Question: '''
select
tmp.templatedesc Template
,sec.name Section
,q.questiontext Questions,
--,sum(case when q.responserequired = '0' then 1 else null end) as 'N/A'
--,sum(case when q.responserequired = '1' then 1 else null end) as Scored
--,count (case when (qr.weightedscore is not null and tmp.templatedesc = 'QA 30 Day Call Form' and
--sec.name = 'opening' and
--rv.reviewstatusid = 1 )then 1 else null end) as scored
----,(case when qr.weightedscore <> q.weight then rv.reviewid else null end) as fail
--count (case when qr.weightedscore is null then 1 else null end) NA,
--count (case when qr.weightedscore is not null then 1 else null end) scored,
sec.sequencenumber, q.questionnumber, qr.*
from
aqm.dbo.reviewtemplate tmp (nolock)
inner join aqm.dbo.section sec on sec.templateid =tmp.templateid
inner join aqm.dbo.sectionresult scr on scr.sectionid = sec.sectionid
inner join aqm.dbo.questionresult qr on qr.sectionresultid = scr.sectionresultid
inner join aqm.dbo.question q on q.questionid = qr.questionid
--inner join aqm.dbo.questiontype qt on qt.questiontypeid = q.questiontypeid
--left outer join aqm.dbo.questionoption qo on qo.questionid = q.questionid
inner join aqm.dbo.review rv on tmp.templateid = rv.templateid
inner join aqm.dbo.media md on md.mediaid = rv.mediaid
inner join aqm.dbo.iqmuser ut on md.userid = ut.userid
where
rv.reviewstatusid = 1 and
tmp.templatedesc = 'QA 30 Day Call Form'
and sec.name = 'opening' and
convert(varchar,dateadd(hh,-7,rv.reviewdate), 101) = '07/07/2014'
and ut.windowslogonaccount = 'name.name'
and q.questionnumber = 4
--group by
--tmp.templatedesc , sec.name, q.questiontext, sec.sequencenumber, q.questionnumber
order by
sec.sequencenumber, q.questionnumber
'''
the questionresultid and sectionresultid are returning multiple values

how can i fix the joins so that it doesnt return multiple values?
i have it drilled down to a date and a person so that it should only return one row of results( but that obviously didnt work)
not sure what other data i can provide
i think it has to do with joins
inner join aqm.dbo.sectionresult scr on scr.sectionid = sec.sectionid
inner join aqm.dbo.questionresult qr on qr.sectionresultid = scr.sectionresultid
as those are the ones returning multiple results.
just dont know how to fix it
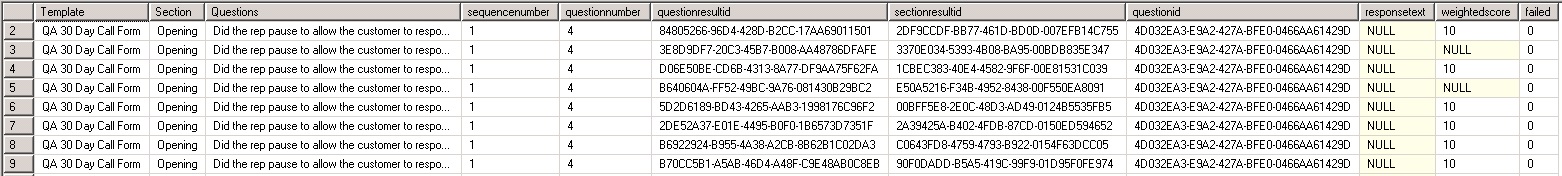
Answer: First, neither aqm.dbo.questiontype nor aqm.dbo.questionoption are used in your return fields or your where clause so get rid of them if they aren't required.
Second, you are OUTER JOINing on the aqm.dbo.review, but the reviewstatusid and reviewdate are required in the WHERE clause - so this should probably be an INNER JOIN.
Last, best way to debug issues like this is to comment out the COUNT statements and the GROUP BY clause - and see what raw data is being returned.